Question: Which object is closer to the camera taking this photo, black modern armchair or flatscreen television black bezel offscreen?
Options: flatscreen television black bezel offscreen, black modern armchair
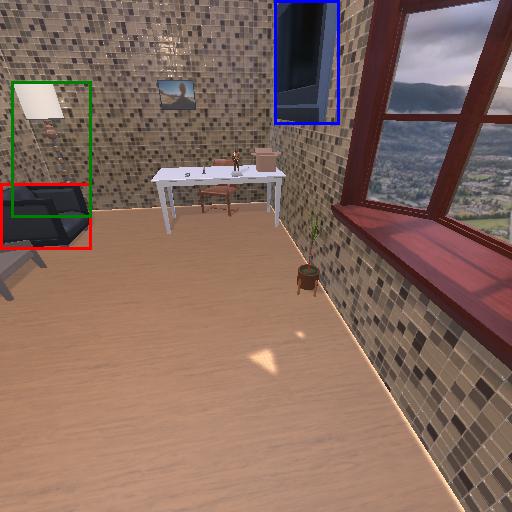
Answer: flatscreen television black bezel offscreen